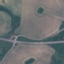
Land use / land cover class: Highway